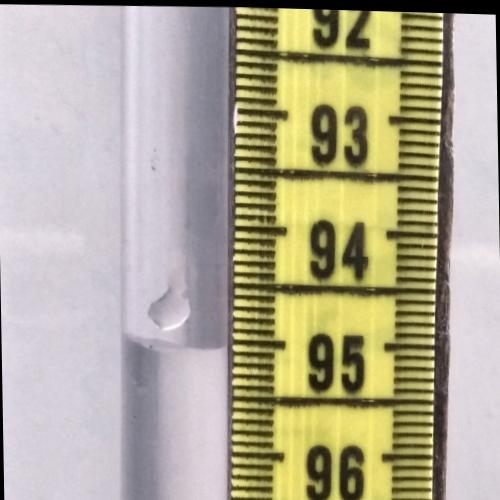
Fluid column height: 95.1 cm